Question: I'm using AngularJS and in my view I have 7 days in a row like the pic below. The red, grey, and blue are based on a date (9/1/2013 Sunday). When I click Friday or Monday I want that date to be returned so I can reload the 0/3 with the stats for that date.
I don't need anything fancy for AngularJS I can't figure out the logic to take a base date and then switch the day out for the day that was clicked.
---
- - - - -
---

---
I'm currently trying to convert this function from:
<URL>
'''
function getMonday(d) {
d = new Date(d);
var day = d.getDay(),
diff = d.getDate() - day + (day == 0 ? -6:1); // adjust when day is sunday
return new Date(d.setDate(diff));
}
getMonday(new Date()); // Mon Nov 08 2010
'''
---
# Solved!
I render the dates server side when I render my stats.
Using AngularJS:
- <URL>
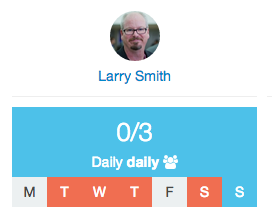
Answer: Forget about what it looks like, let's focus on what data you have.
If I'm understanding you correctly, you have an associative array of something like:
'''
[{'M',0},{'T',1},{'W',2},{'T',3},{'F',4},{'S',5},{'S',6}]
'''
And you also have a base date
'''
var base = moment('2013-09-01');
'''
And the base is associated with the last value - the 6.
So then what you could do is something like this:
'''
var x = 3; // I clicked on Thursday and got a 3
var target = base.subtract('days', 6-x); // move back 6-x days
'''
That would work, but wouldn't it be much easier just to precalculate your associative array in the first place?
'''
[{'M','2013-08-26'},
{'T','2013-08-27'},
{'W','2013-08-28'},
{'T','2013-08-29'},
{'F','2013-08-30'},
{'S','2013-08-31'},
{'S','2013-09-01'}]
'''
Then you would already know what value to use when it was clicked.